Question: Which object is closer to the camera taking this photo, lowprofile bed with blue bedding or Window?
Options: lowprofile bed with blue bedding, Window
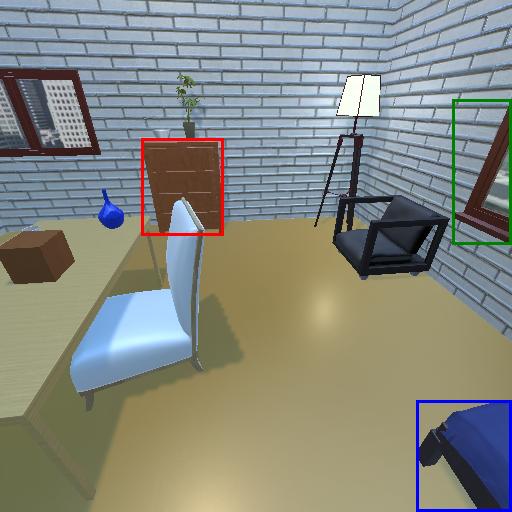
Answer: lowprofile bed with blue bedding